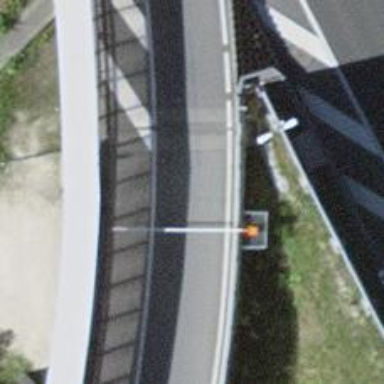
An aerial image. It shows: Lift gate barrier.